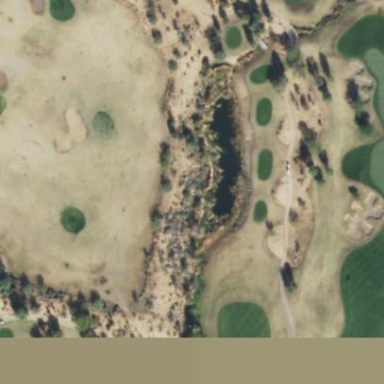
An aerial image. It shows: Water hazard on golf course.